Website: lowes
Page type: payment
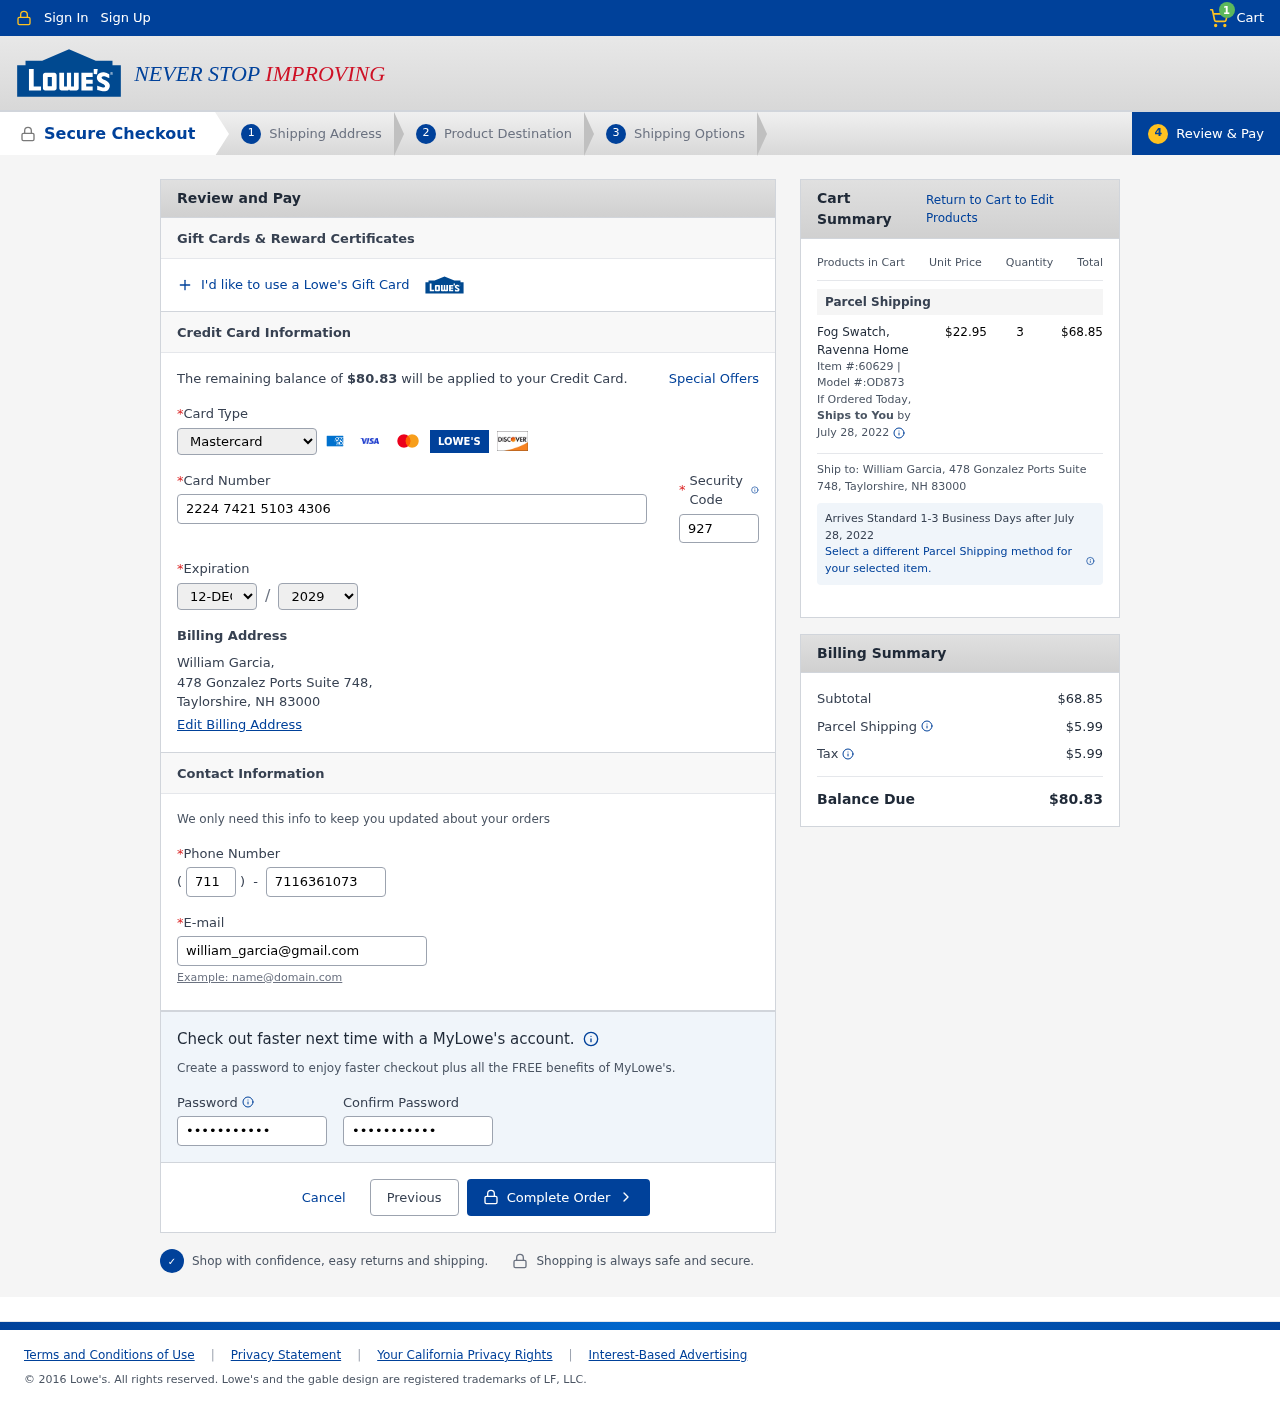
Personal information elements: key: PII_CARD_CVV
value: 927
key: PII_CARD_EXPIRY_MONTH
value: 12
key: PII_CARD_EXPIRY_YEAR
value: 29
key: PII_CARD_NUMBER
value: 2224 7421 5103 4306
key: PII_CARD_TYPE
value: Mastercard
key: PII_CITY_STATE_ZIP
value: Taylorshire, NH 83000
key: PII_EMAIL
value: william_garcia@gmail.com
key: PII_FULLNAME
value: William Garcia,
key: PII_PHONE
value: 7116361073
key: PII_PHONE_AREA
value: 711
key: PII_STREET
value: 478 Gonzalez Ports Suite 748,
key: PII_FULLNAME2
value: William Garcia
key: PII_STREET2
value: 478 Gonzalez Ports Suite 748
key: PII_CITY_STATE_ZIP2
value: Taylorshire, NH 83000
Product elements: key: PRODUCT1_NAME
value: Fog Swatch, Ravenna Home
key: PRODUCT1_PRICE
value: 22.95
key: PRODUCT1_QUANTITY
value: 3
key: PRODUCT1_ITEM
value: Item #:60629
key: PRODUCT1_MODEL
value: Model #:OD873
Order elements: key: ORDER_NUM_ITEMS
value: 1
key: ORDER_TOTAL
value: $80.83
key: ORDER_SHIPPING_DATE
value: July 28, 2022
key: ORDER_SUBTOTAL
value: $68.85
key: ORDER_SHIPPING_DATE2
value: July 28, 2022
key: ORDER_SHIPPING_COST
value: $5.99
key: ORDER_TAX
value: $5.99